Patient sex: M
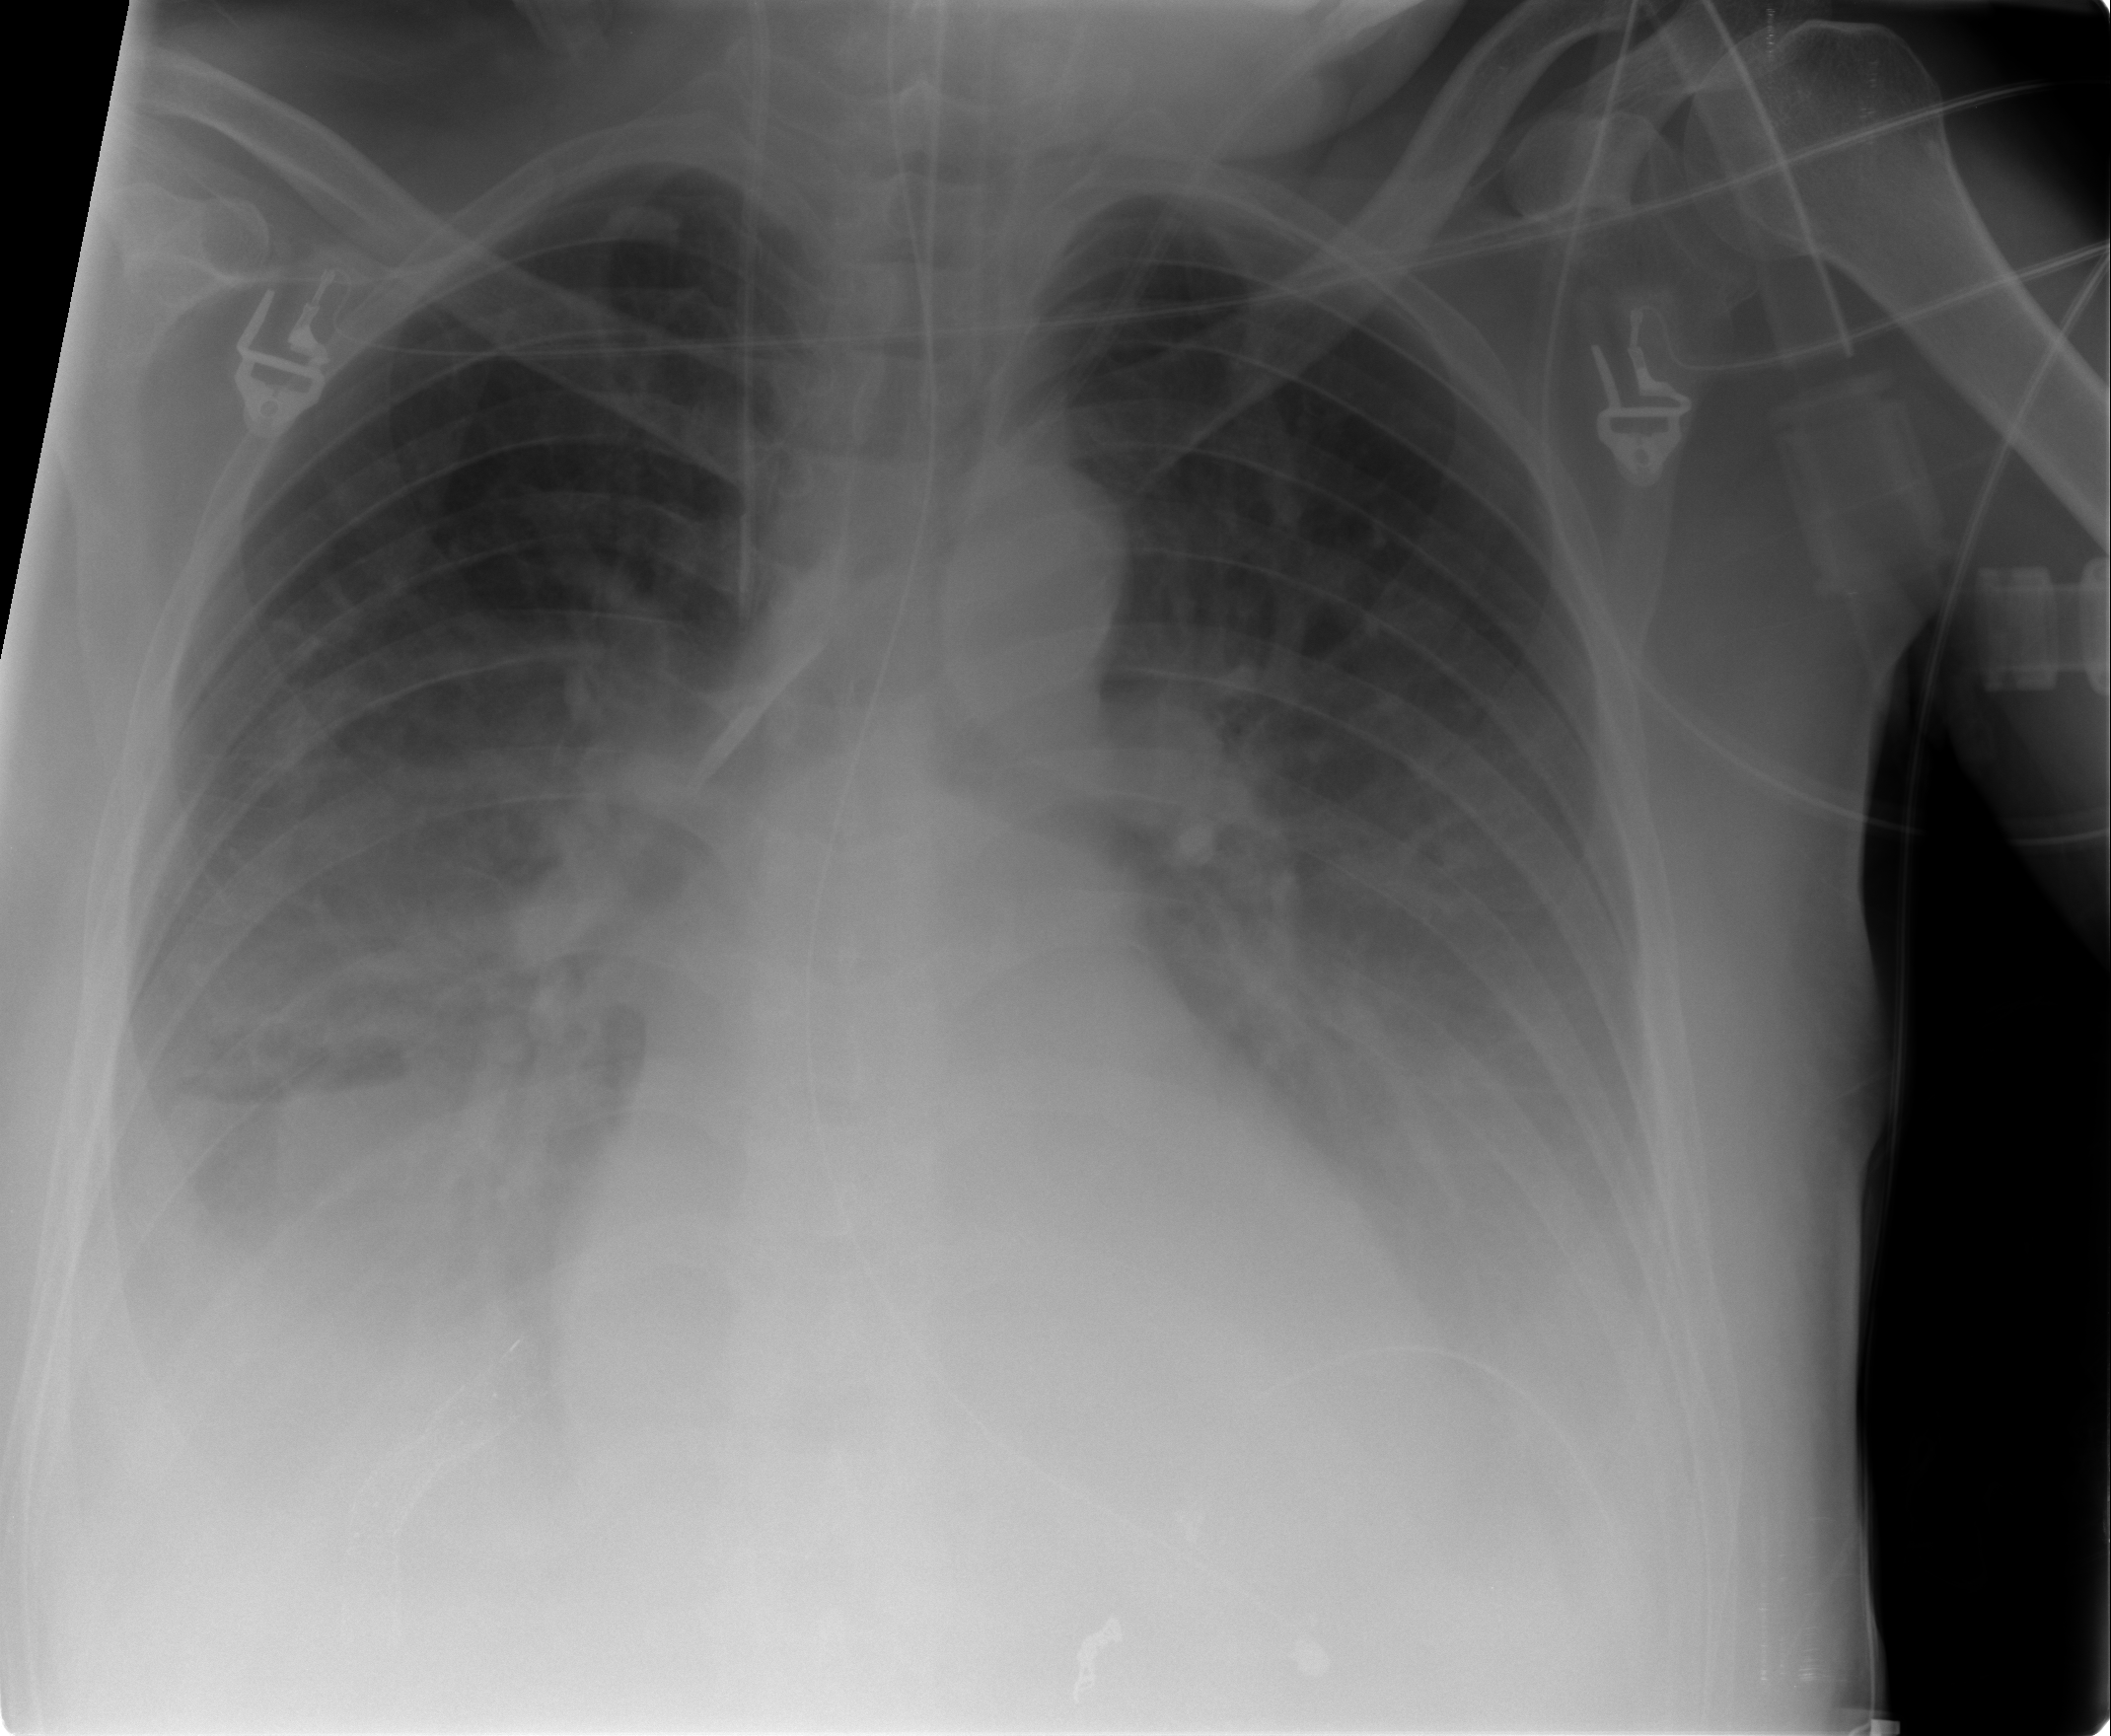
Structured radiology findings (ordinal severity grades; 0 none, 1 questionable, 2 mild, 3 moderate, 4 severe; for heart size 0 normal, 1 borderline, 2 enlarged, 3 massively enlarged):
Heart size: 1
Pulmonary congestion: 2
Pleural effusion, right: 3
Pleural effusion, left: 3
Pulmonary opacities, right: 0
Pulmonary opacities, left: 0
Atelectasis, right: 2
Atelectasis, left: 2